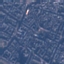
Label: Residential